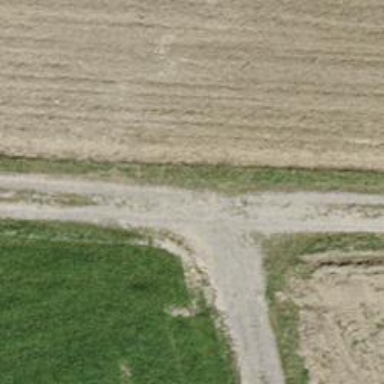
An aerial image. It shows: Gravel track with grade 2 tracktype.